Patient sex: F
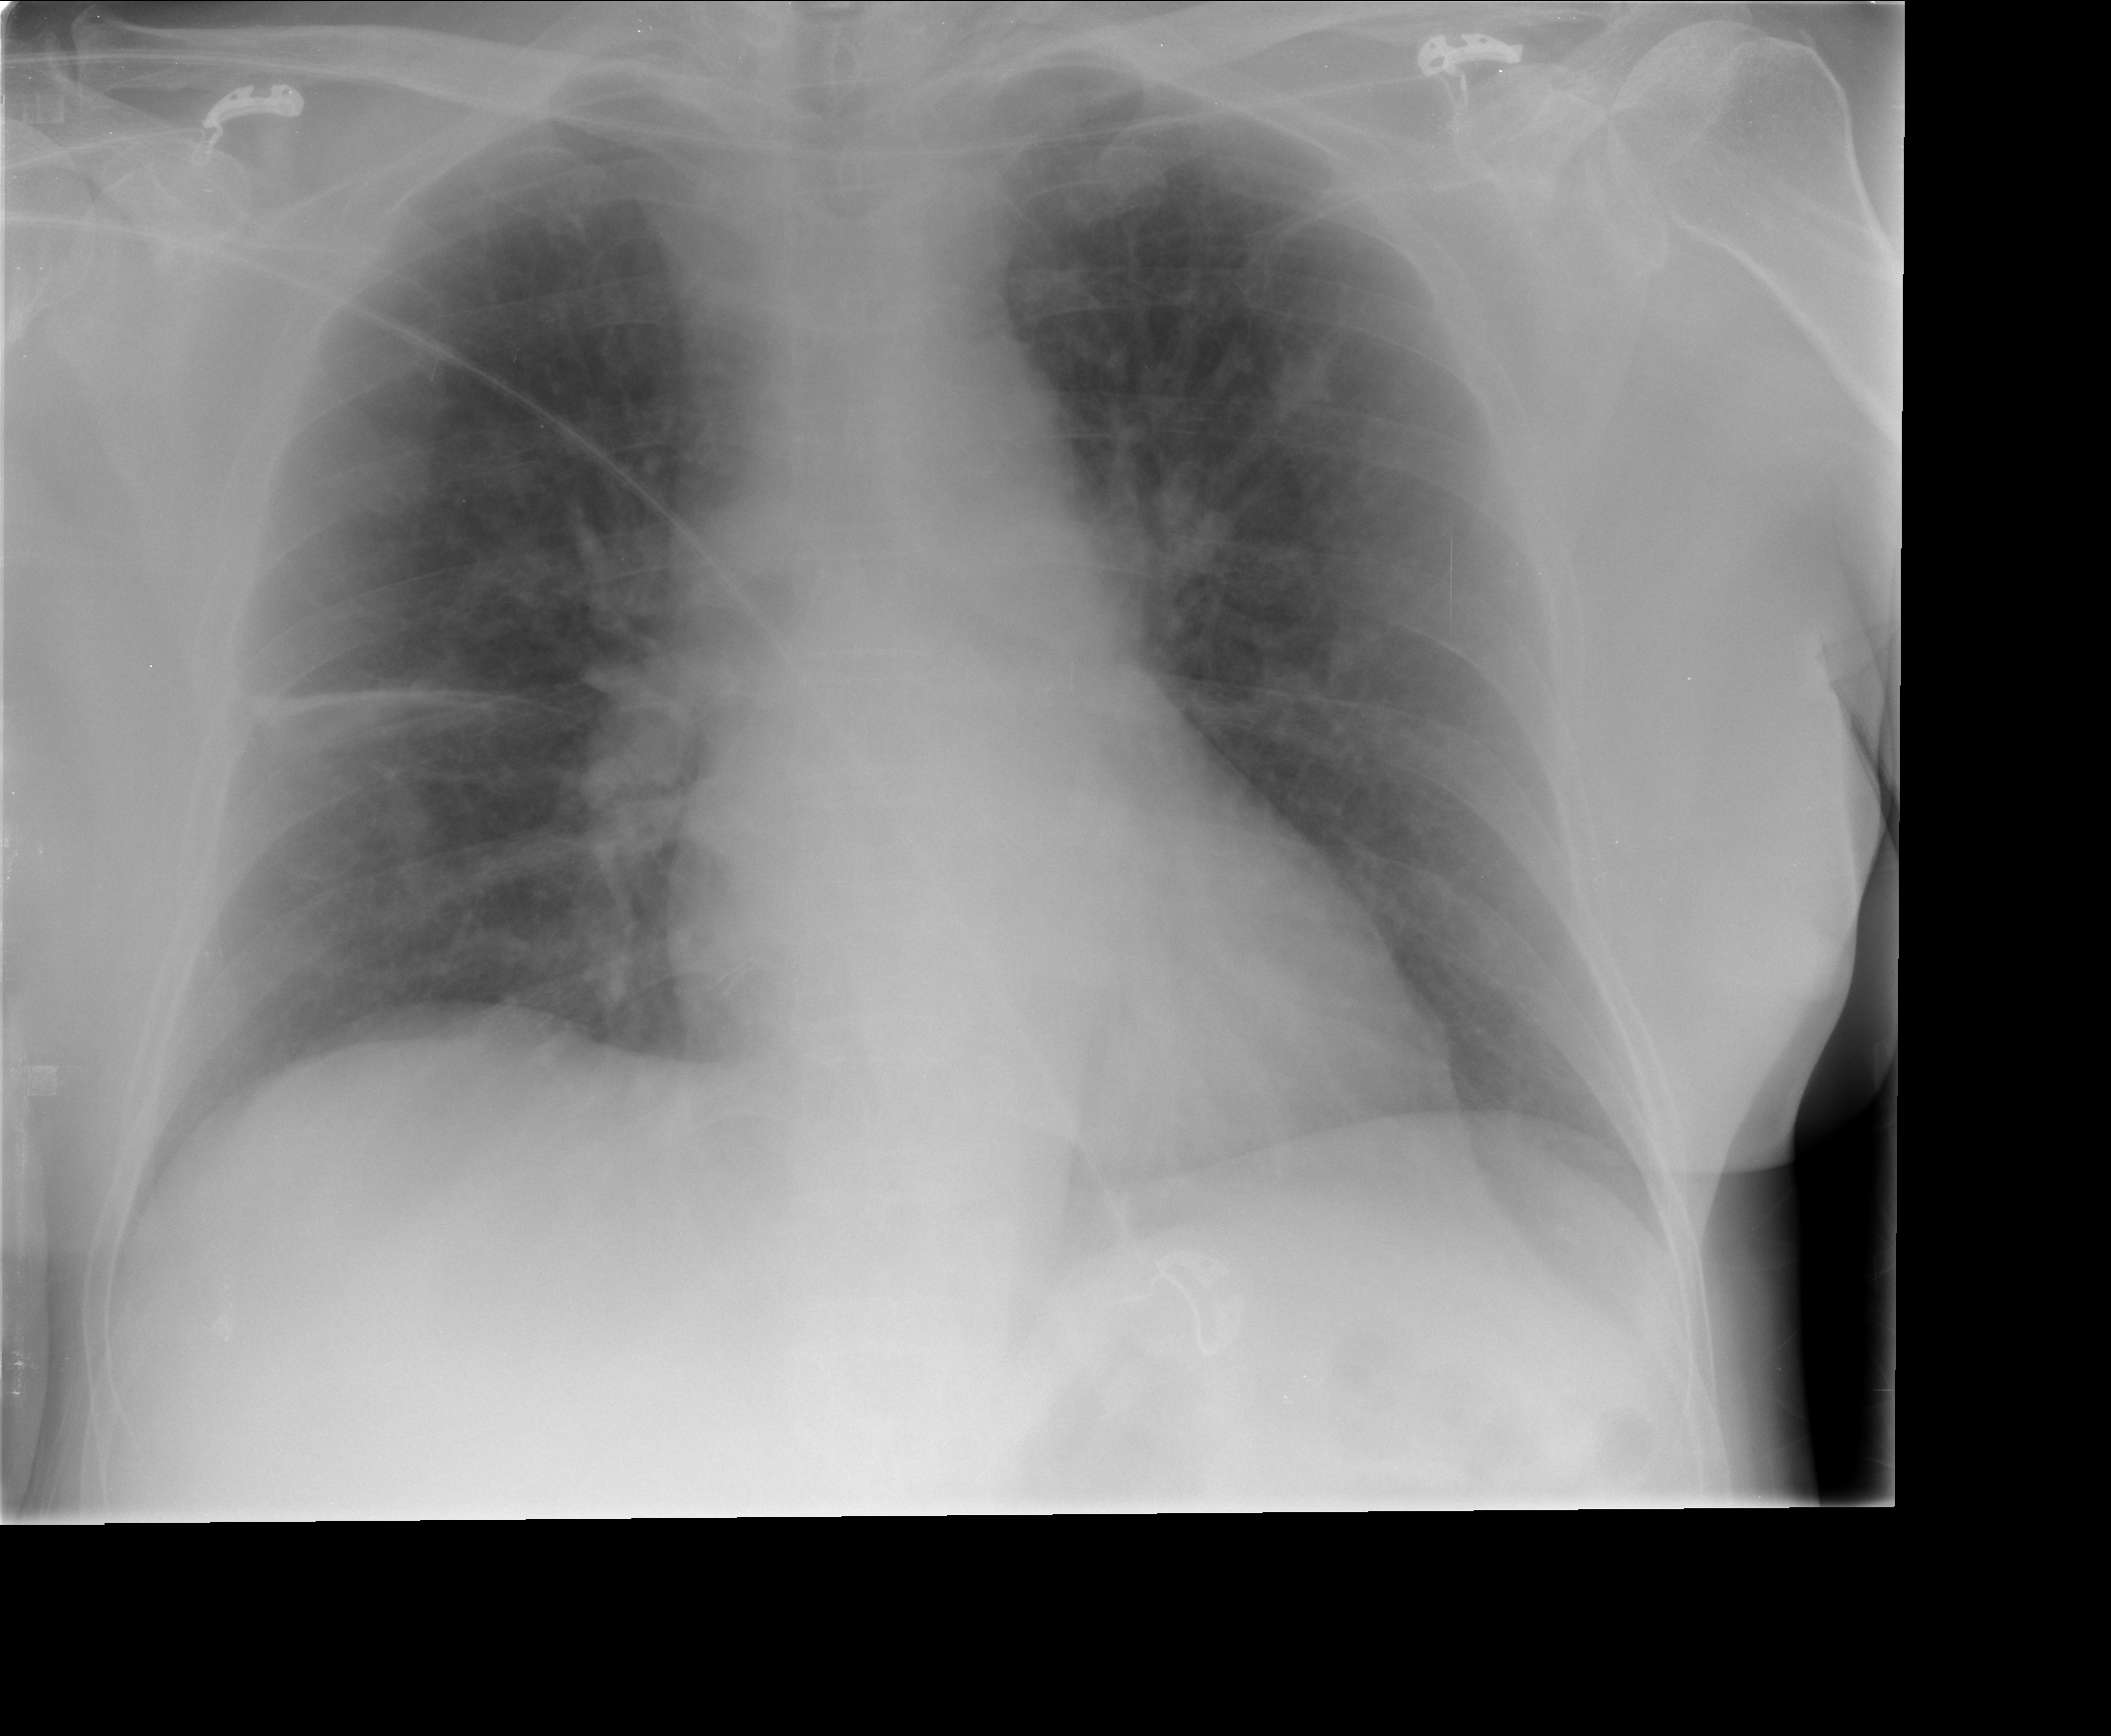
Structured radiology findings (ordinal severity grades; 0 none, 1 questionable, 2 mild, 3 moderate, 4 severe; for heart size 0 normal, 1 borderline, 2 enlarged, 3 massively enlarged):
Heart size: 0
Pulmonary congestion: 2
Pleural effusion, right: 0
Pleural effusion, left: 0
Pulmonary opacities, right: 0
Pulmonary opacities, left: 1
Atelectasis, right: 1
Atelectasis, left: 0